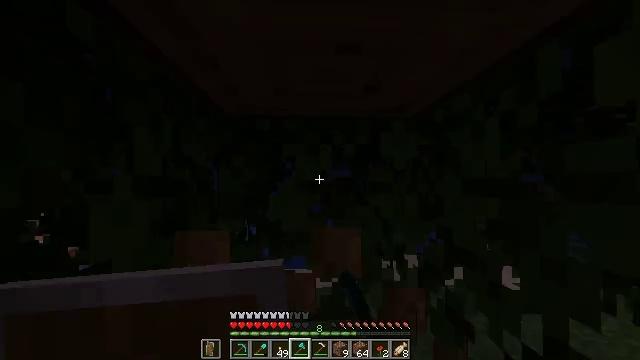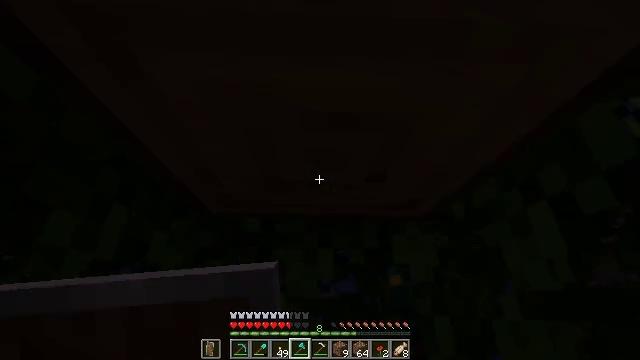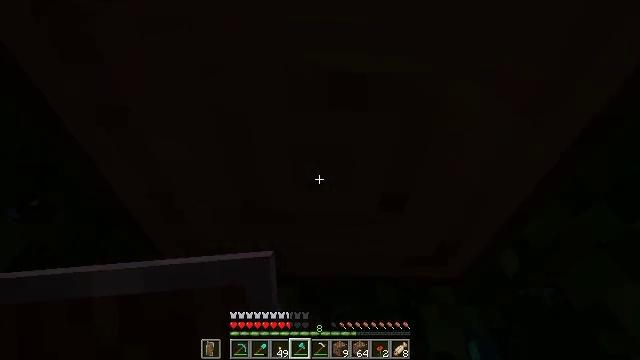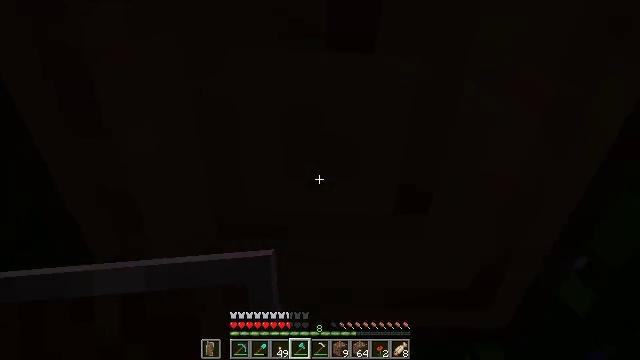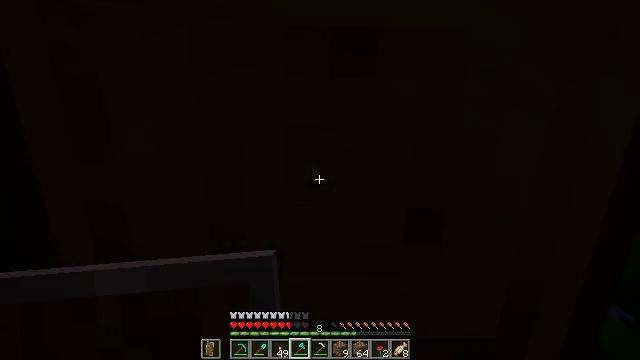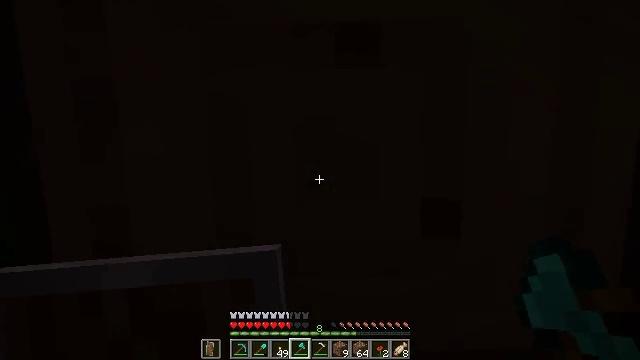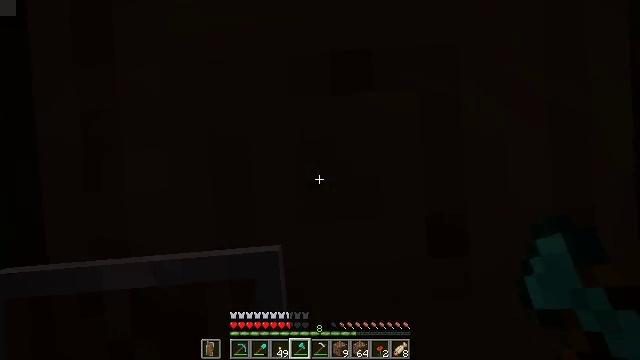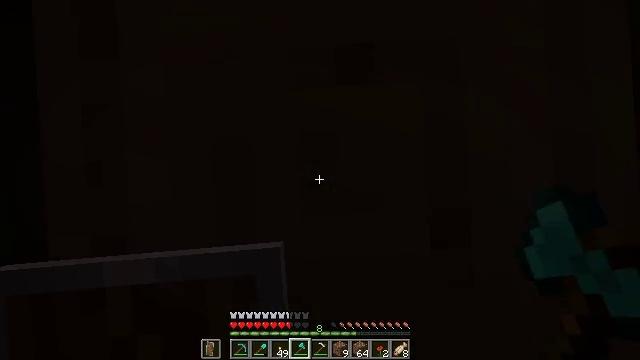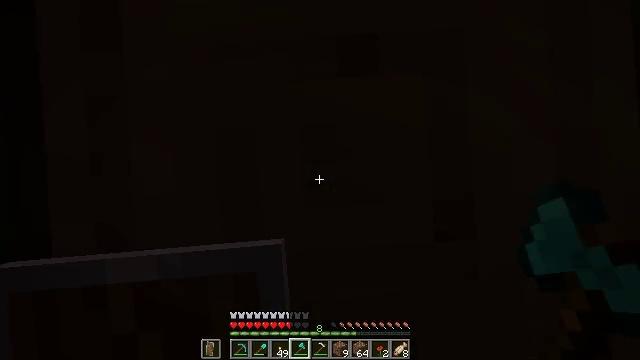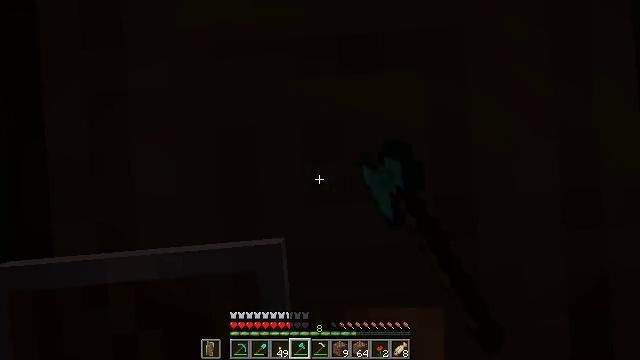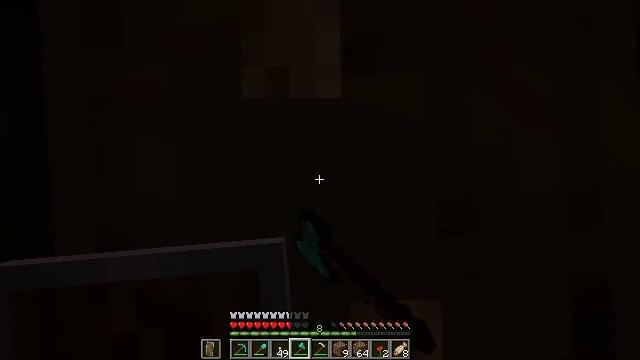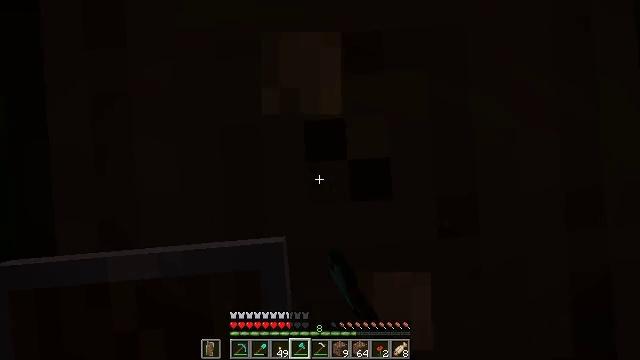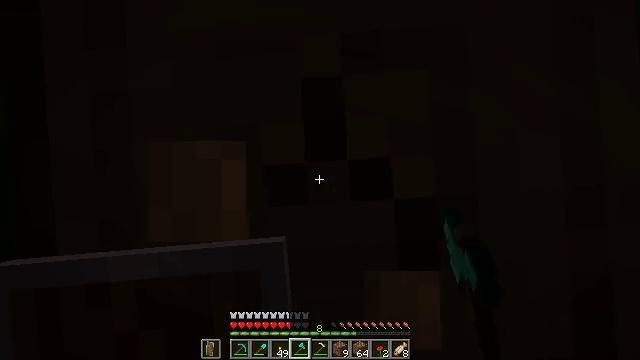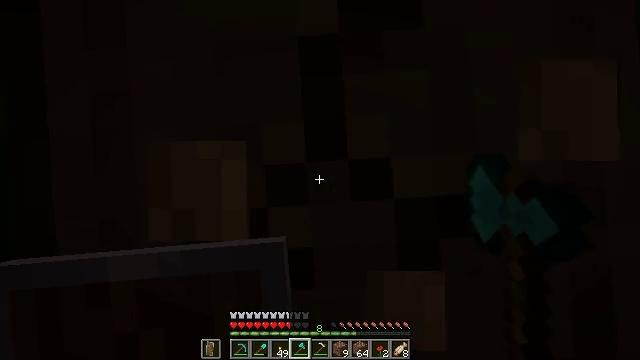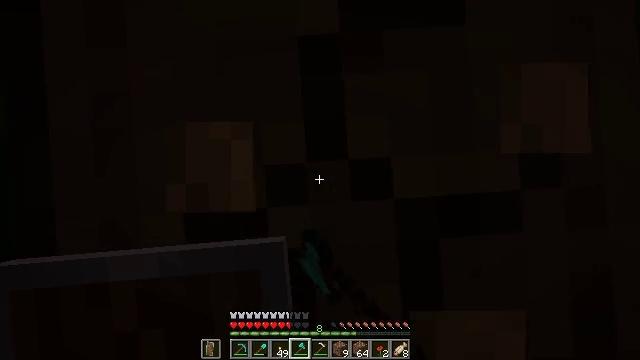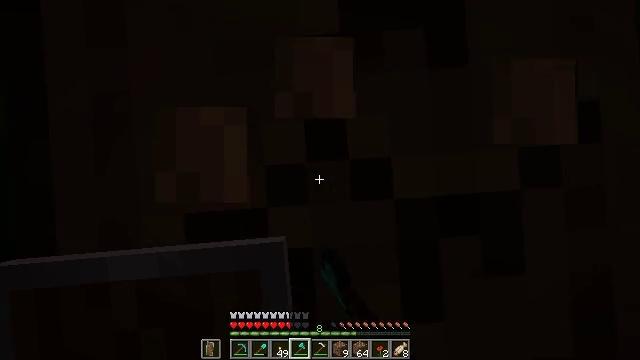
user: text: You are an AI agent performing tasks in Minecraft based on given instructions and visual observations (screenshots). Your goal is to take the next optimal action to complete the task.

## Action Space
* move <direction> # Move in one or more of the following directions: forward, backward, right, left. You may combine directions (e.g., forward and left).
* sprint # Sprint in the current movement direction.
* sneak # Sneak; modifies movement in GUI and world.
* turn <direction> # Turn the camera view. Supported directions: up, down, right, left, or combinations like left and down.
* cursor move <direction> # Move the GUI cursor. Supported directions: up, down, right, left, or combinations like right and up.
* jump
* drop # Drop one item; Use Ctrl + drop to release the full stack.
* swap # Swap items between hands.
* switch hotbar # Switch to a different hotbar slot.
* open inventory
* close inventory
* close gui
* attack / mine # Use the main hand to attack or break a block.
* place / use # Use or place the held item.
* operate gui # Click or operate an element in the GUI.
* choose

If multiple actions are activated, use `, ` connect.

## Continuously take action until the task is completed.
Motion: motion action
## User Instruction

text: Gather oak logs from trees.
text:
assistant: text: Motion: move forward, turn up
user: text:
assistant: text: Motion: move forward, turn left and up
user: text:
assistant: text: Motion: turn up
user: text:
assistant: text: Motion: turn up
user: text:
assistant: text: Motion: turn left and up
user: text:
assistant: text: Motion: turn left and up
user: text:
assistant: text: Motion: turn up
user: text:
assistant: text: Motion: attack / mine
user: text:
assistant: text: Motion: attack / mine
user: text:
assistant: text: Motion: attack / mine
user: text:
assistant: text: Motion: attack / mine
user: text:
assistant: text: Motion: attack / mine
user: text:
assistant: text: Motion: attack / mine
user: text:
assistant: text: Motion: attack / mine
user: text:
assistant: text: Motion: attack / mine
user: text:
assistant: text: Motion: attack / mine
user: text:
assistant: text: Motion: attack / mine
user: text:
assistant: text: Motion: attack / mine
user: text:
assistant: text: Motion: attack / mine
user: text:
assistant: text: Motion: attack / mine
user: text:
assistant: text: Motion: attack / mine
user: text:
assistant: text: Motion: attack / mine
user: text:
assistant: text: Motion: attack / mine
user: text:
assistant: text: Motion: attack / mine
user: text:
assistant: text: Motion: attack / mine
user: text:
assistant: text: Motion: attack / mine
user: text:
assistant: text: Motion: attack / mine
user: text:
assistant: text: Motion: attack / mine
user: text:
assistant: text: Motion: attack / mine
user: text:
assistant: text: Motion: attack / mine